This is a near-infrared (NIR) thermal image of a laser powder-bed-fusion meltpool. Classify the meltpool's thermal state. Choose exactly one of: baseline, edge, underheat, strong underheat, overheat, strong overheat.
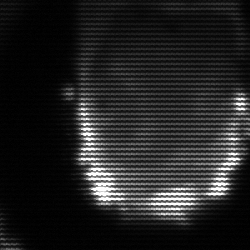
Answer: baseline